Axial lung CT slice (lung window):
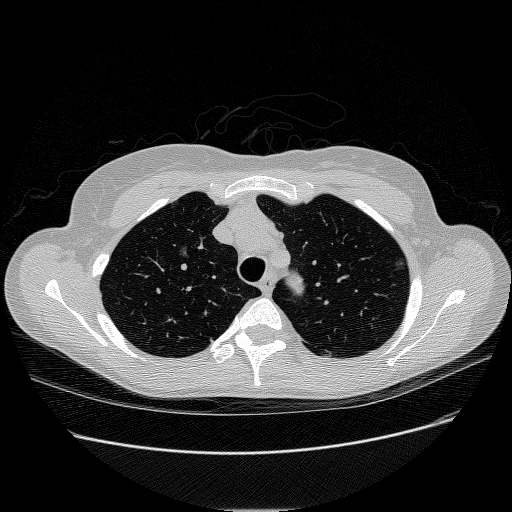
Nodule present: yes
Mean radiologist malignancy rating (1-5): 3.75